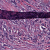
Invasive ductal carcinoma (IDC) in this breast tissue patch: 1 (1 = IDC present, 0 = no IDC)